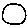
Label: circle